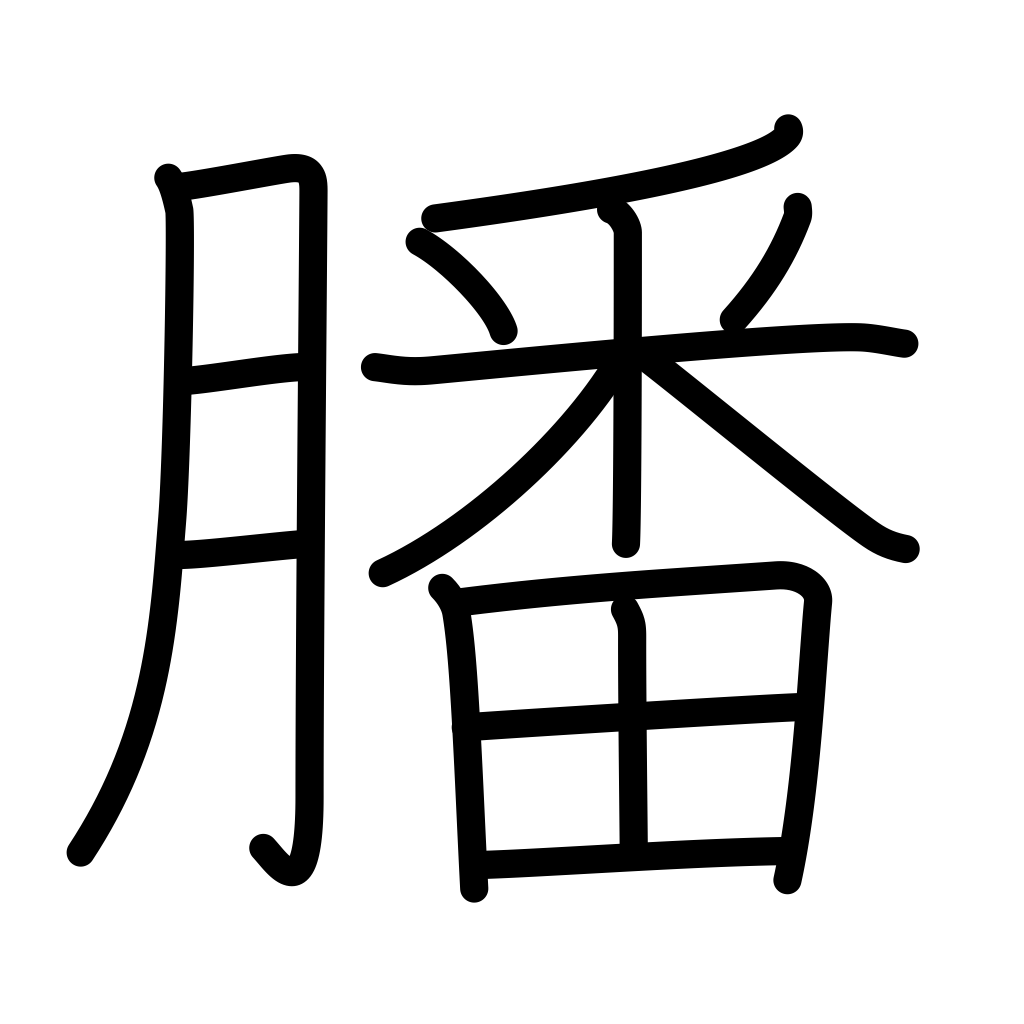
Meaning: offerings to gods